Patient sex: M
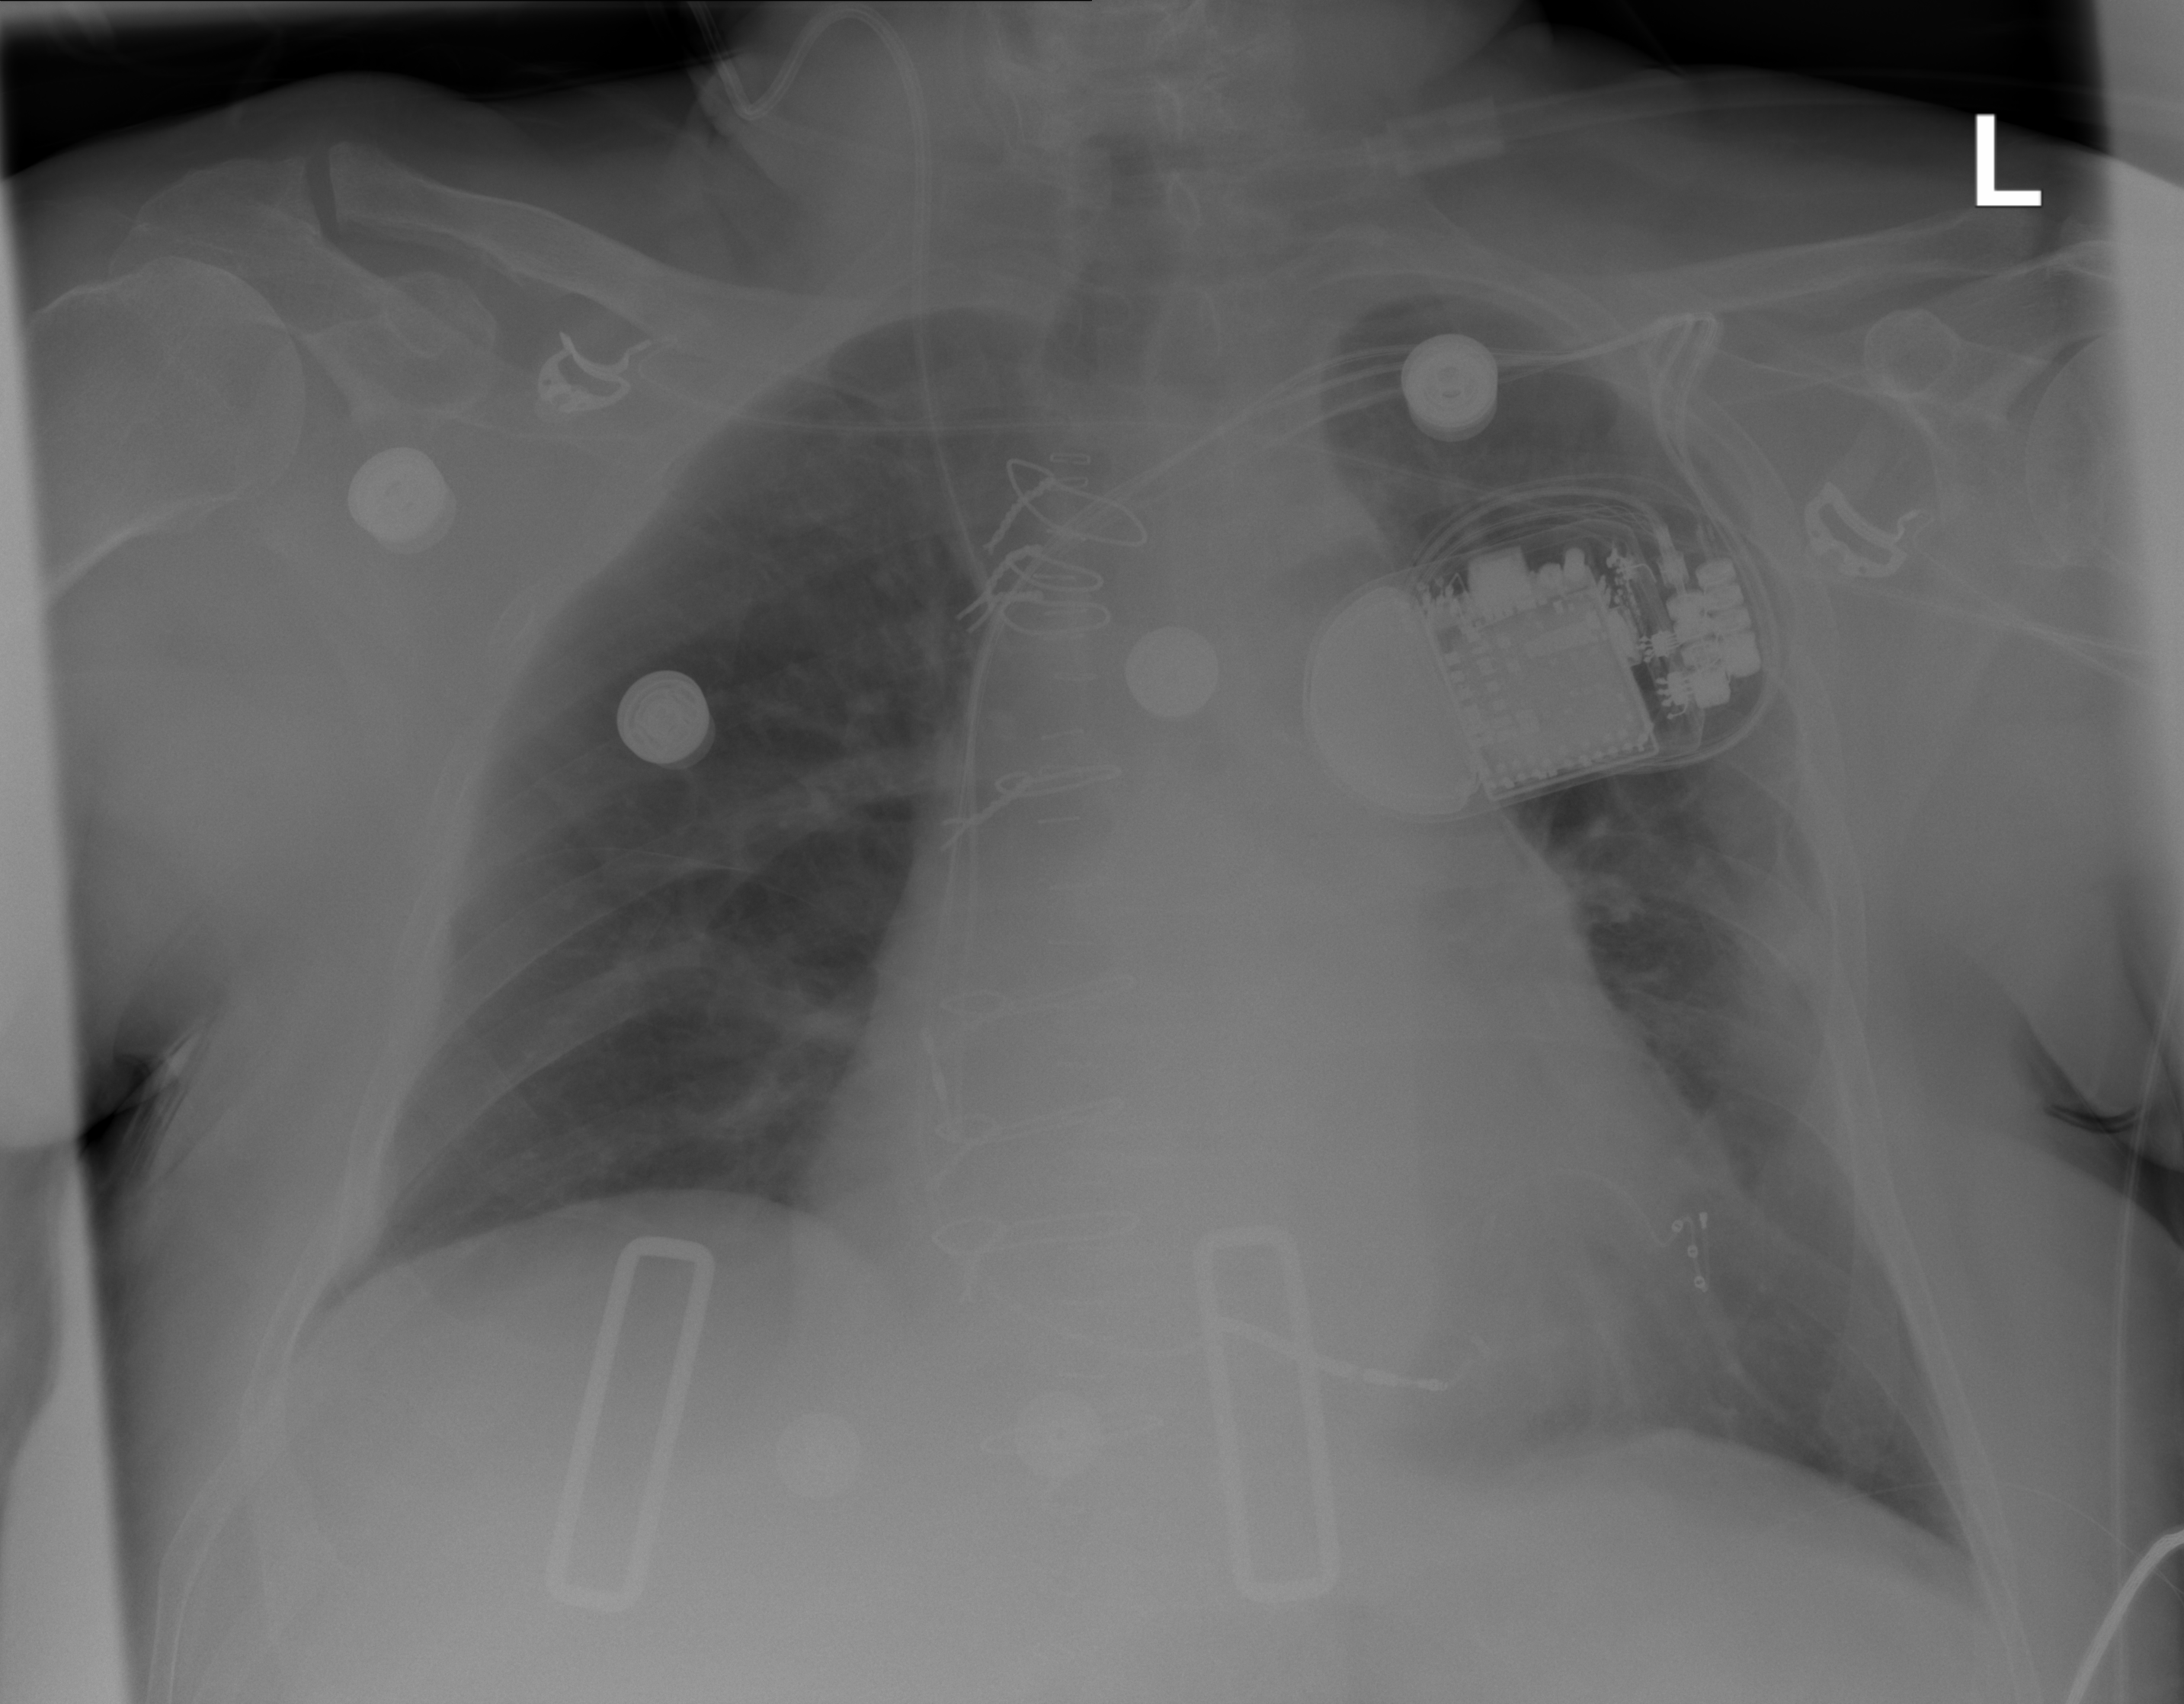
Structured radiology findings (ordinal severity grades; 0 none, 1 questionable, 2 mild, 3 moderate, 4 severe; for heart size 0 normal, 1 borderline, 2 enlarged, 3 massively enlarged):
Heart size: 3
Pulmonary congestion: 0
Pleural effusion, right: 0
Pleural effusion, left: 0
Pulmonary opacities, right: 0
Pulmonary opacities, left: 0
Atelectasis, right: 0
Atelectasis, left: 2